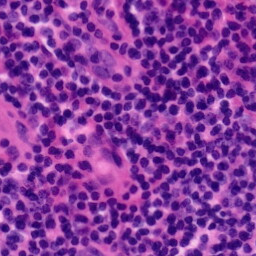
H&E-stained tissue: Tonsil